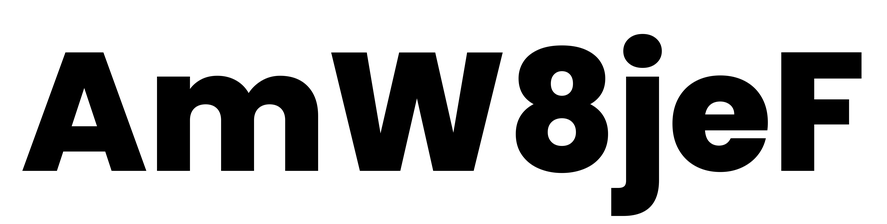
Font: Poppins-ExtraBold